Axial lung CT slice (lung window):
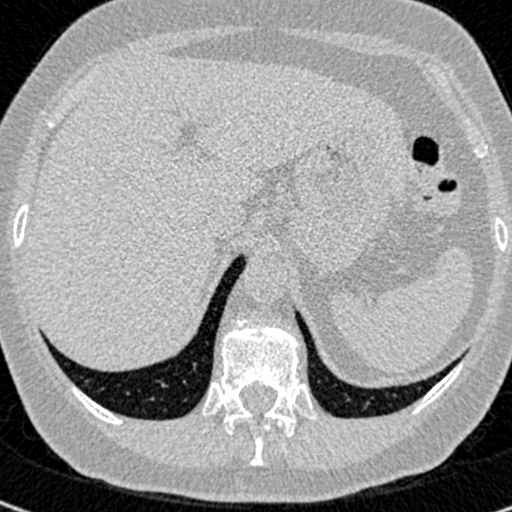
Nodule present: no